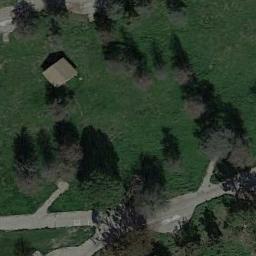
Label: meadow